Aerial crown-view tile of a tropical tree (Barro Colorado Island, Panama), acquired 20250217:
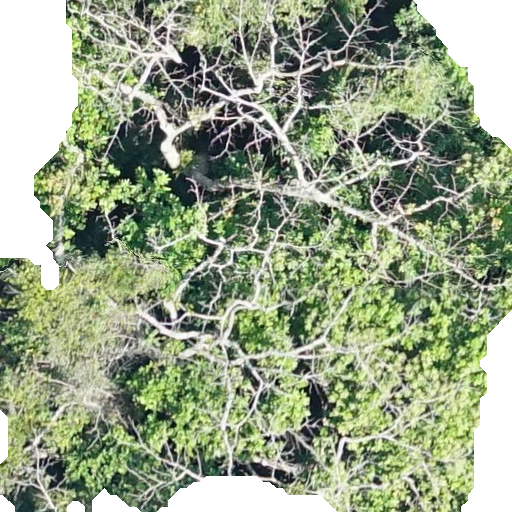
Species: Anacardium excelsum
GBIF accepted scientific name: Anacardium excelsum
Crown area: 376.988 m²